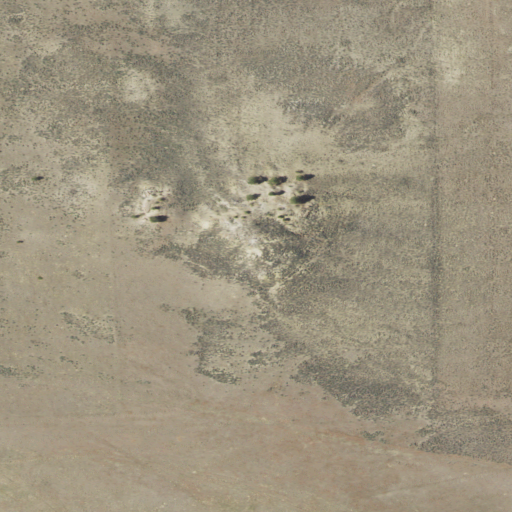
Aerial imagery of mountain in Montana named Lookout Point containing shrub and grassland